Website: apple
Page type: billing-address
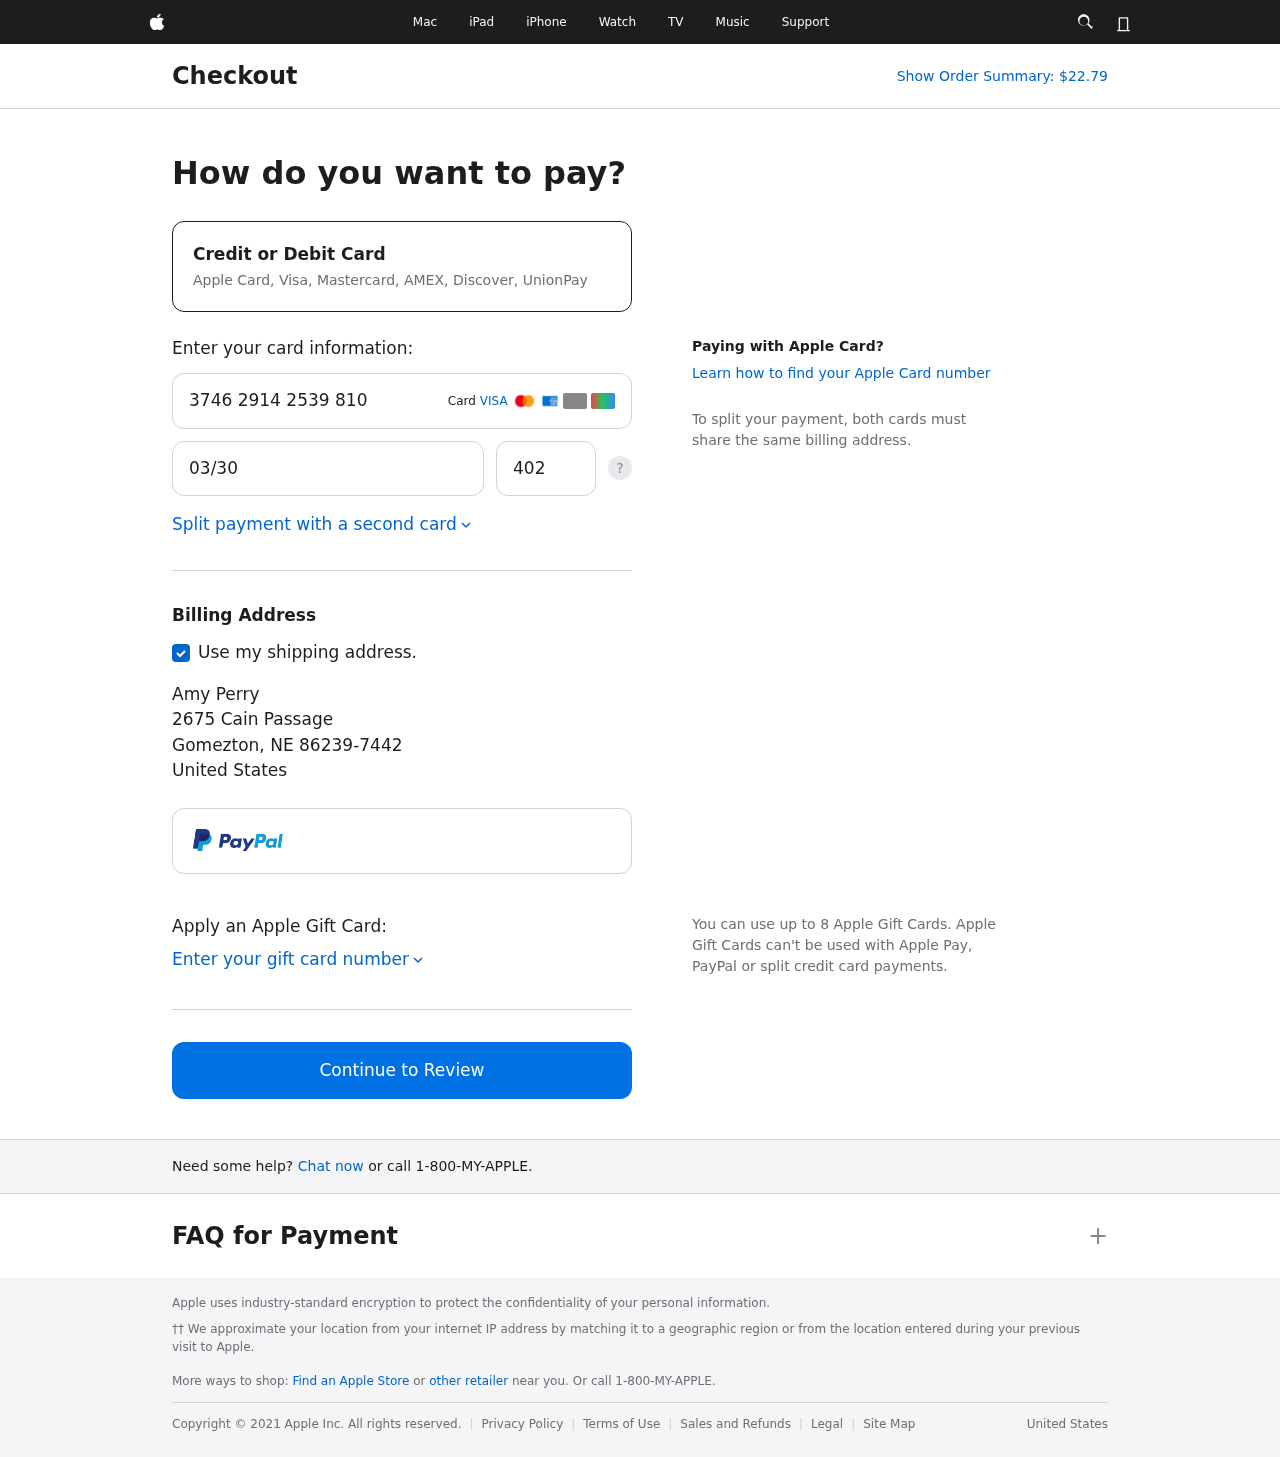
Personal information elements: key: PII_CARD_CVV
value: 4026
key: PII_CARD_EXPIRY
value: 03/30
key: PII_CARD_NUMBER
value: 3746 2914 2539 810
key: PII_CITY
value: Gomezton
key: PII_COUNTRY
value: United States
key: PII_FULLNAME
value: Amy Perry
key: PII_POSTCODE_FULL
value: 86239-7442
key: PII_STATE_ABBR
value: NE
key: PII_STREET
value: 2675 Cain Passage
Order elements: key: ORDER_TOTAL
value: Show Order Summary: $22.79